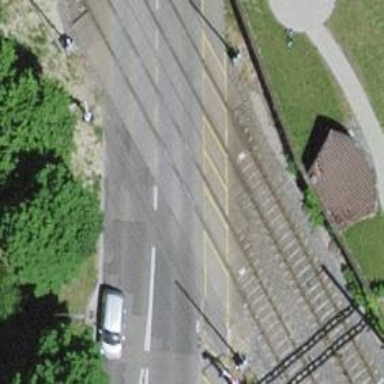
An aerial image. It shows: Railway level crossing.